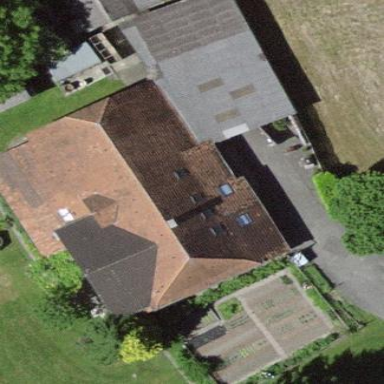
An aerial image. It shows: Farm building.